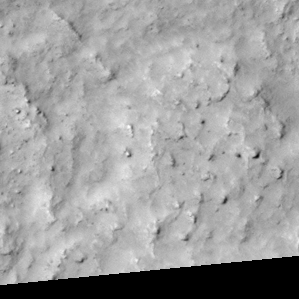
Label: non_frost